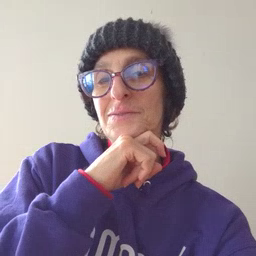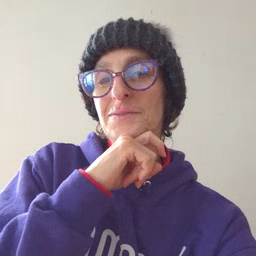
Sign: cereal